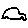
Label: car